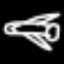
Label: airplane